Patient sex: F
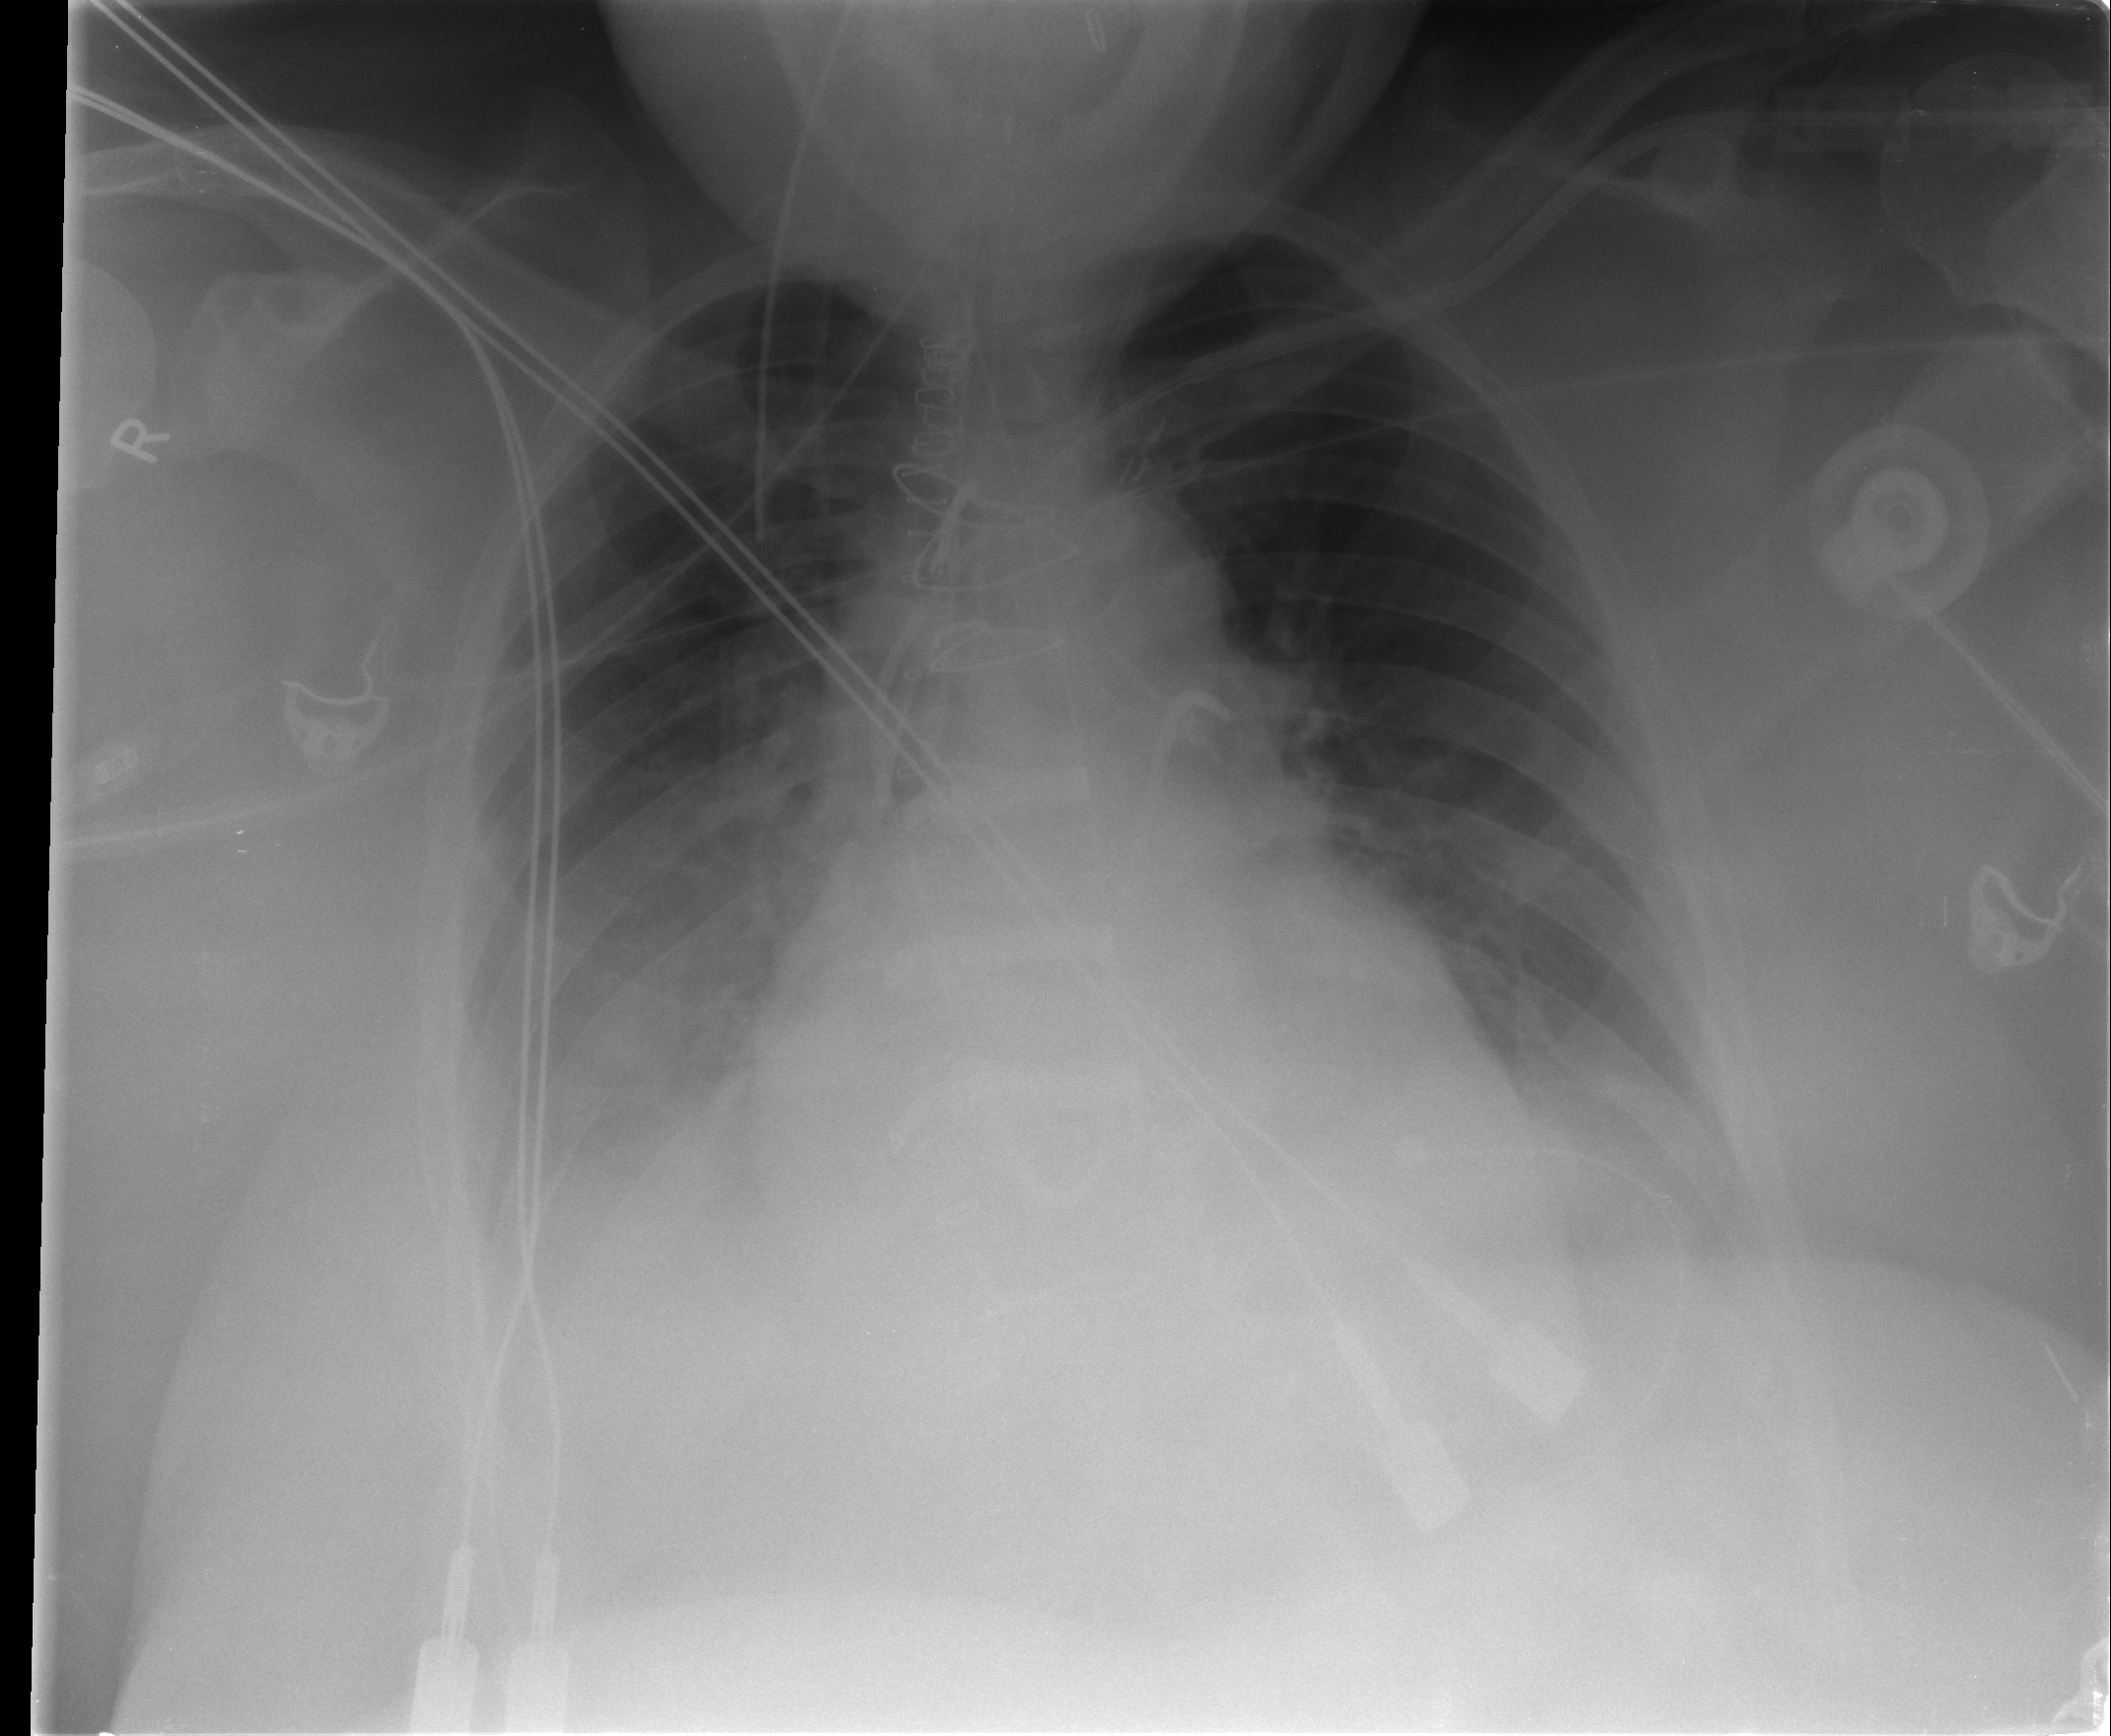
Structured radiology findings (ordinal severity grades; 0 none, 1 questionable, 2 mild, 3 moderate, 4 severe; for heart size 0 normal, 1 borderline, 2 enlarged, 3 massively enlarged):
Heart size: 1
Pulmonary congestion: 1
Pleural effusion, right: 3
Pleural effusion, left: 0
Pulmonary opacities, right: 0
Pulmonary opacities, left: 0
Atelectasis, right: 2
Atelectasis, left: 0